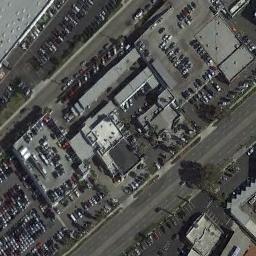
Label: parking_lot